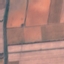
Land use / land cover class: PermanentCrop